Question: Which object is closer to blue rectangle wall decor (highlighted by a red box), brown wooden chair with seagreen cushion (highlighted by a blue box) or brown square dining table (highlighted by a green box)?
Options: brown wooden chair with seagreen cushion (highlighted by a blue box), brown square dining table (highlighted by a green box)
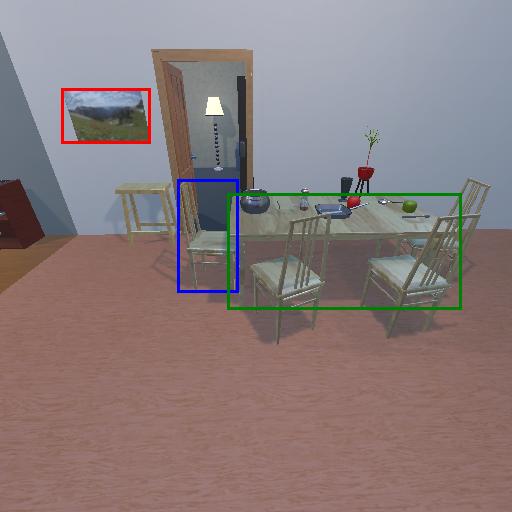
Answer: brown wooden chair with seagreen cushion (highlighted by a blue box)